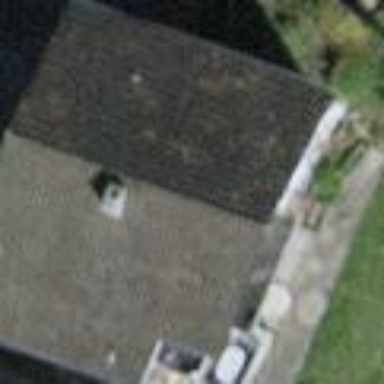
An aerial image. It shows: Simple and straightforward house.